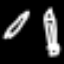
Label: pencil